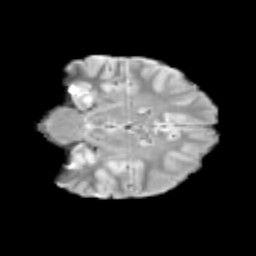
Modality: T2w
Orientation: coronal
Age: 13
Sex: female
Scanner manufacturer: siemens
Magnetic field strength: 3 T
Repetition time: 3.8 s
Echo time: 0.07 s